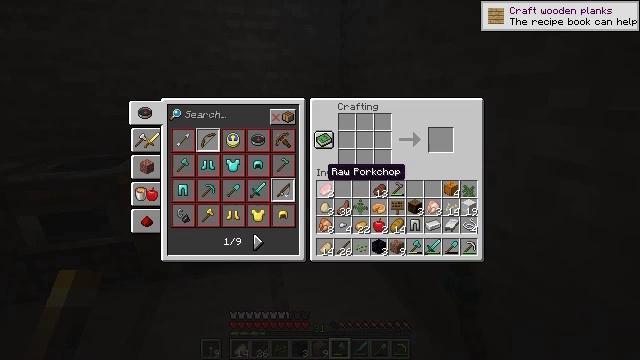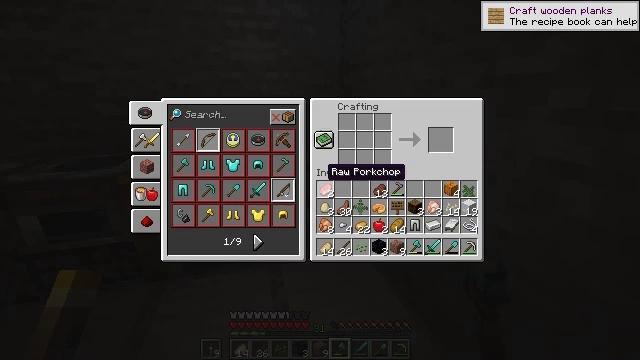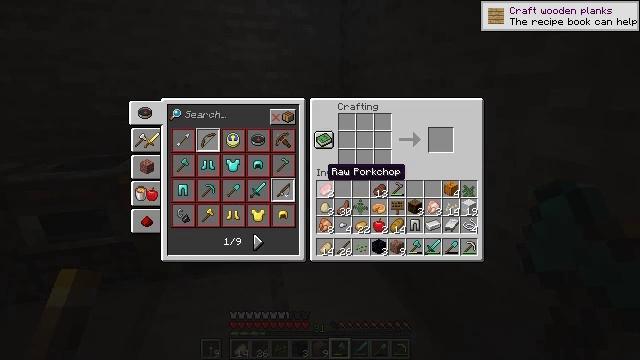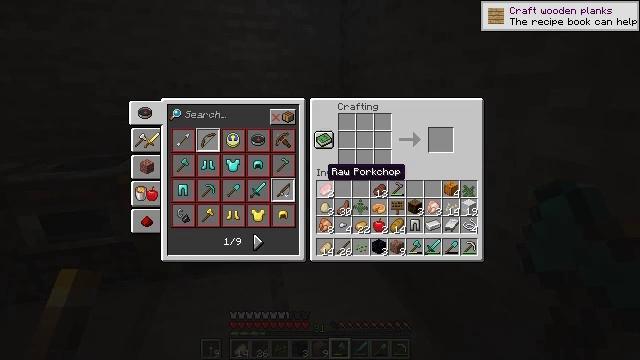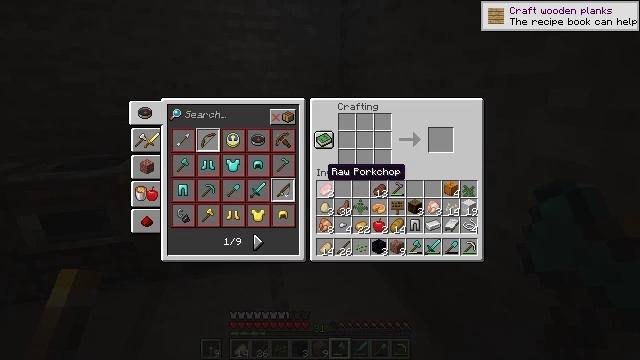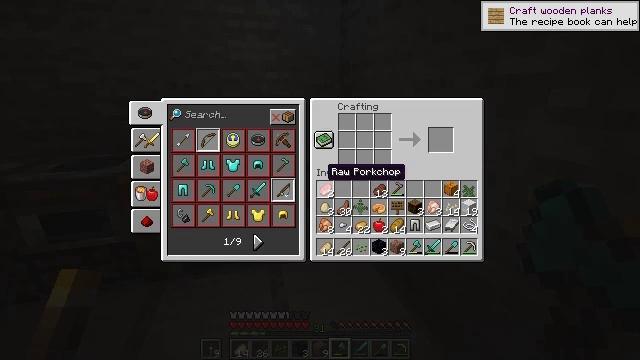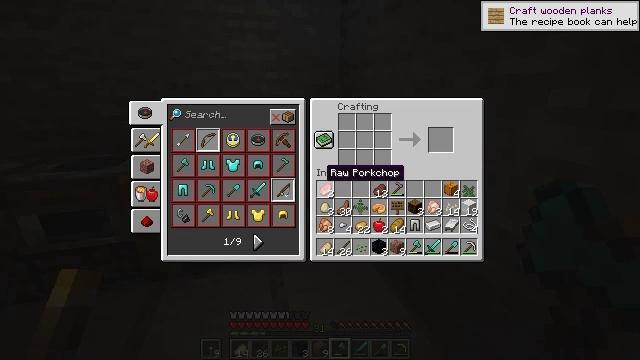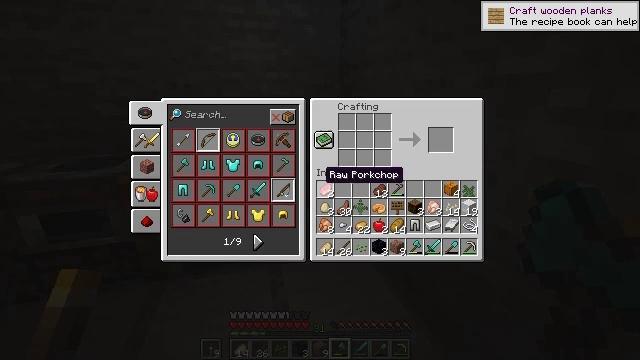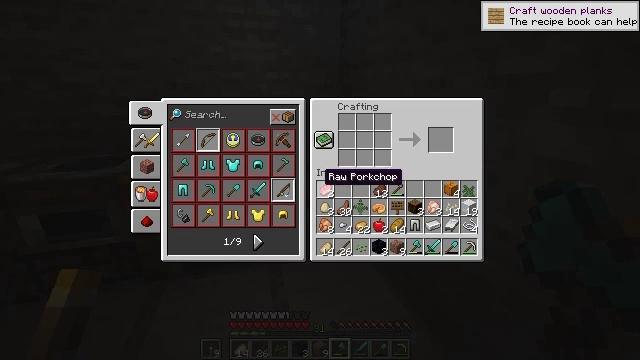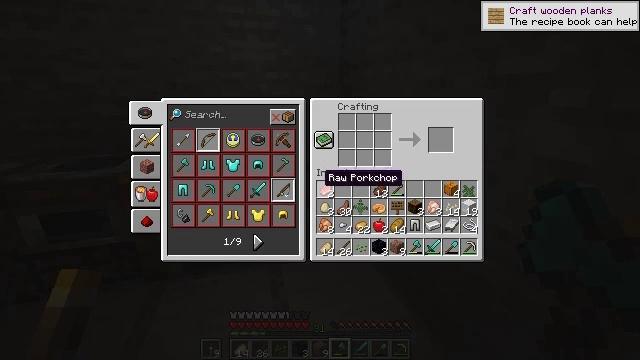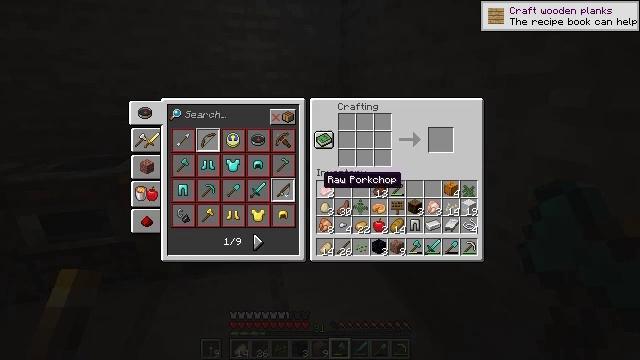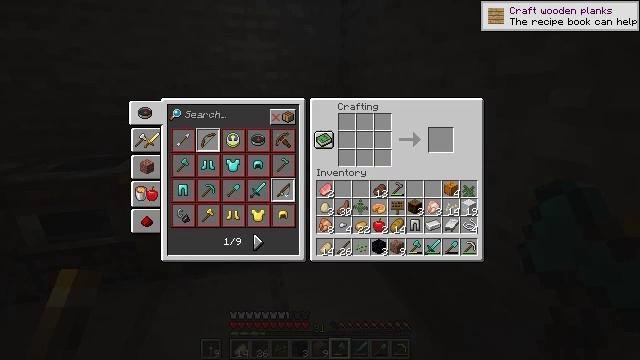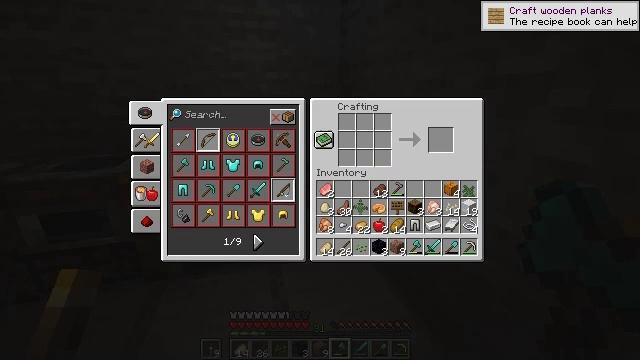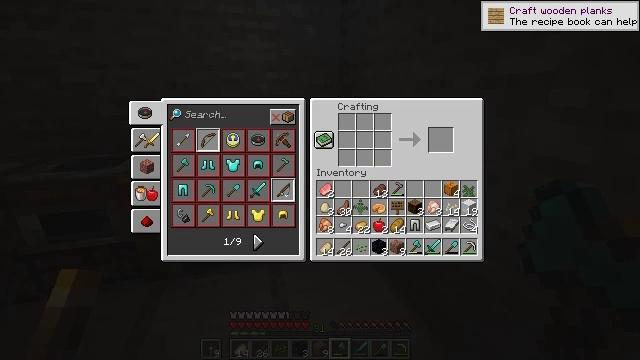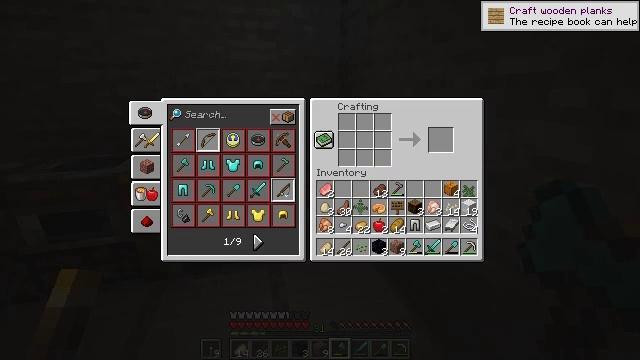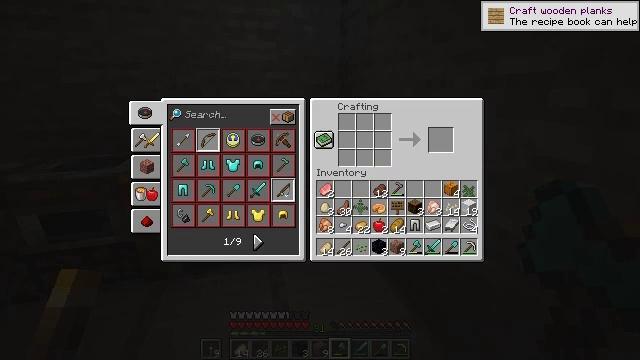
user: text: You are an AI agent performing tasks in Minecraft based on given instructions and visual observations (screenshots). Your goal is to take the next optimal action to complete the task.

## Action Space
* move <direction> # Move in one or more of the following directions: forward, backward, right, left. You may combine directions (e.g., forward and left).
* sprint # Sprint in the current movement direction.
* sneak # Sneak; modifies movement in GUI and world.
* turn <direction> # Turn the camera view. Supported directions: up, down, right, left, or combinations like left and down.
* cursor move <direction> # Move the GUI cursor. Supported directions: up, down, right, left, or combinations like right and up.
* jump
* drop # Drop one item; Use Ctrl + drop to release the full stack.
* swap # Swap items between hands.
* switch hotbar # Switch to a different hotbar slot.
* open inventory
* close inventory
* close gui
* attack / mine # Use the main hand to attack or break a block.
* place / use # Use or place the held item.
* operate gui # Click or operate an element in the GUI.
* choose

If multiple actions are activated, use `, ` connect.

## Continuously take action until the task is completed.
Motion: motion action
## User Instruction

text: Craft a rail.
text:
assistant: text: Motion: no_op
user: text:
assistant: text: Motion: no_op
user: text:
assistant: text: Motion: no_op
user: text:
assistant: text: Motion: no_op
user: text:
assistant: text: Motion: no_op
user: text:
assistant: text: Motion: no_op
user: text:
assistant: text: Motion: no_op
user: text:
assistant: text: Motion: no_op
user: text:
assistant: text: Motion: no_op
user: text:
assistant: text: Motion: no_op
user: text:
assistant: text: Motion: no_op
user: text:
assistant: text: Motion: no_op
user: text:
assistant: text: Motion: turn left
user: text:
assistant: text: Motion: no_op
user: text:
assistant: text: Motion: no_op
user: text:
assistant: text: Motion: turn down
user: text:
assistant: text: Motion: turn down
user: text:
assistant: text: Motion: turn down
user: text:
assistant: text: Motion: no_op
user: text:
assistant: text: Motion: turn left
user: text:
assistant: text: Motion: turn left
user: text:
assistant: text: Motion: no_op
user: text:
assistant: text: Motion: no_op
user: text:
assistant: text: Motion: no_op
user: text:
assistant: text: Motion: no_op
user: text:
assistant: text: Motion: no_op
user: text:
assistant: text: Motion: no_op
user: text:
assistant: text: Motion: no_op
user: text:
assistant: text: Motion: no_op
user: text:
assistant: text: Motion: no_op